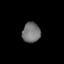
Tissue: lung
Cell type: Others
Senescence score: 0.211
Nuclear area (px): 355
Mean DAPI intensity: 116.763